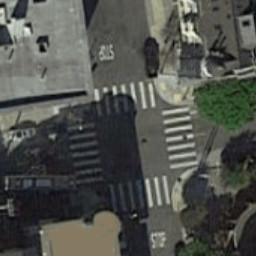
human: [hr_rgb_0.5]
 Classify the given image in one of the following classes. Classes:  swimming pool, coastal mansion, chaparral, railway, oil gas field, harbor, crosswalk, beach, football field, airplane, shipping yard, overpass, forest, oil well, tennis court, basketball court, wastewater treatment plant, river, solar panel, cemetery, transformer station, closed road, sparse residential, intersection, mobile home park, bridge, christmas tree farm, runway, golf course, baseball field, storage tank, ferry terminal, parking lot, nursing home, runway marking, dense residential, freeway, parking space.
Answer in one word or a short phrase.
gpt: crosswalk